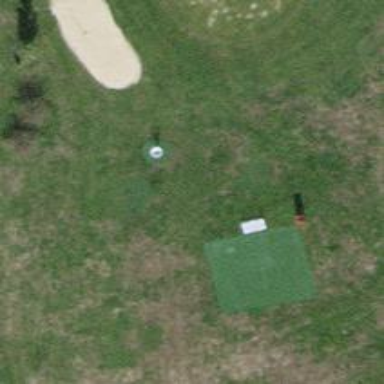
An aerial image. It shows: Disc golf basket.